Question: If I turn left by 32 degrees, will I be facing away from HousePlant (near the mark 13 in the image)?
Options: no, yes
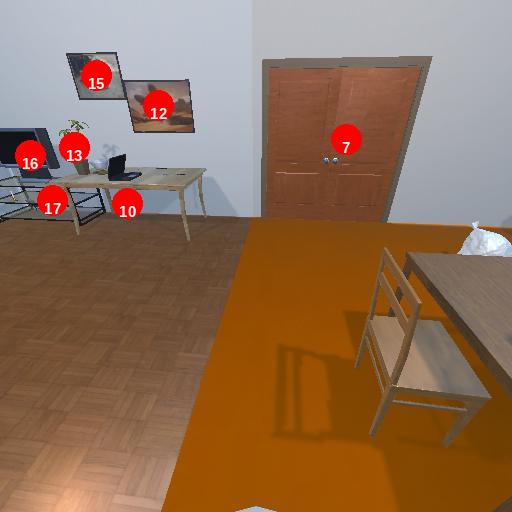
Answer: no